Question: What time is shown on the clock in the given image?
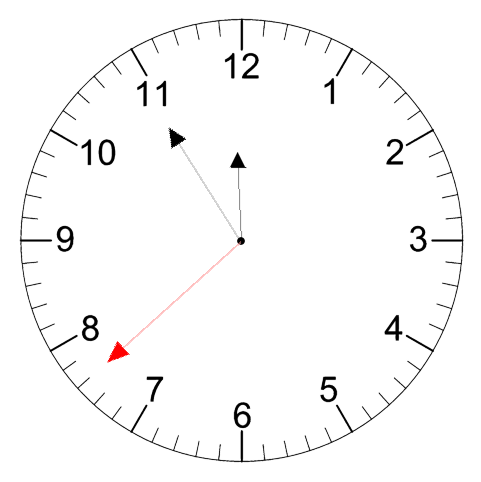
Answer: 11:54:38